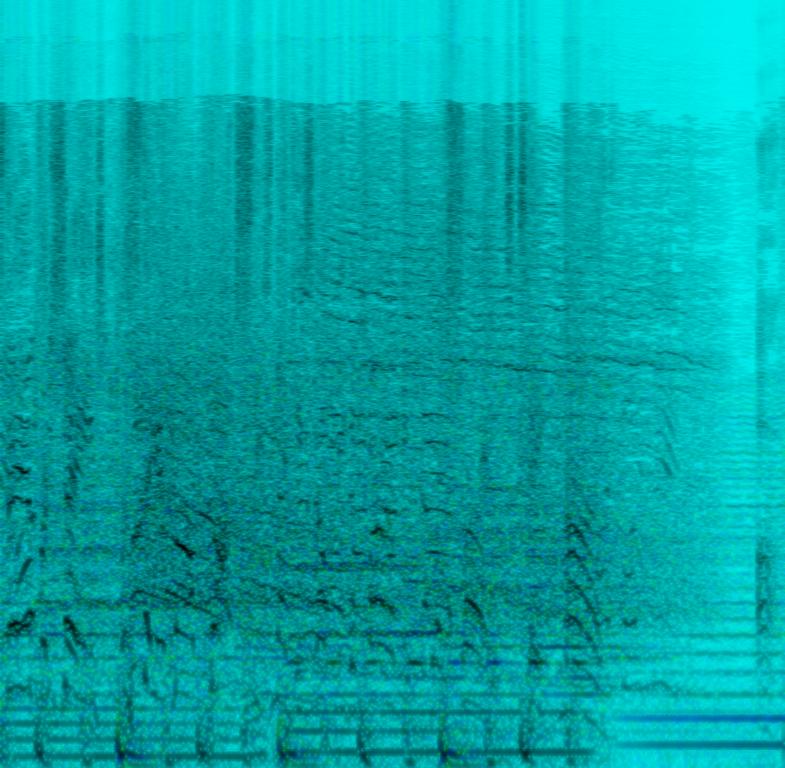
The low quality recording features a flat male vocal rapping over sustained strings melody, punchy kick, mellow snare, groovy bass and some commentary that can be heard in the background. It sounds emotional, energetic and the recording is noisy.